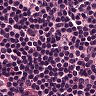
Metastatic tissue present: no